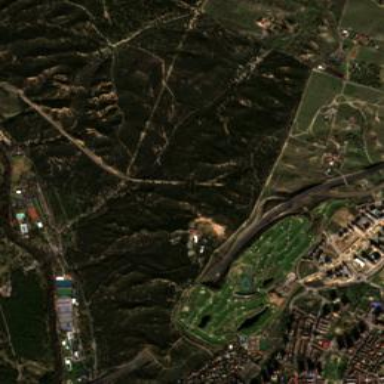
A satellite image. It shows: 18-hole golf course situated within leisure land.